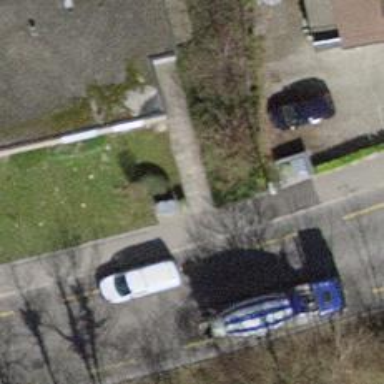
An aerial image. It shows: Footway made of paving stones.